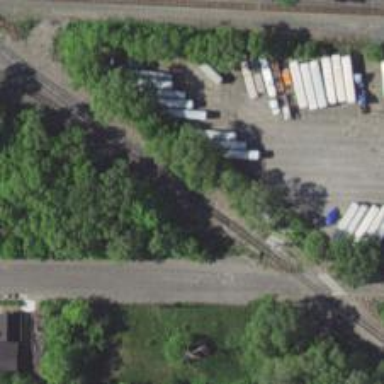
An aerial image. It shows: Disused railway.